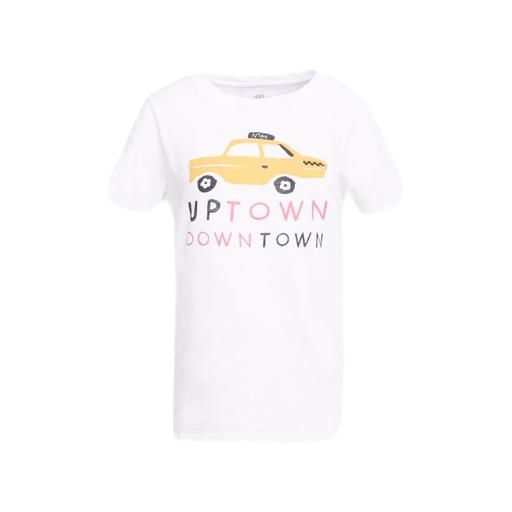
pink downtown tee, multicolor city scene logo graphic t, urban thing tee shirt, white background